Field crop: tomato
Growth stage: 1
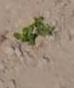
Species: portulaca